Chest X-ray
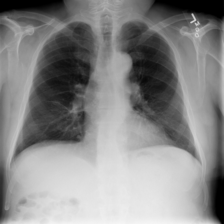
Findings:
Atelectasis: negative
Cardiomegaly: negative
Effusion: negative
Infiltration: negative
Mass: negative
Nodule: negative
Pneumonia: negative
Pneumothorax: negative
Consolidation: negative
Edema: negative
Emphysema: positive
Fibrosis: negative
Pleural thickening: negative
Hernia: negative